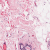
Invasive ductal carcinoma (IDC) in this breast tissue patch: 0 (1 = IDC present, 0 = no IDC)